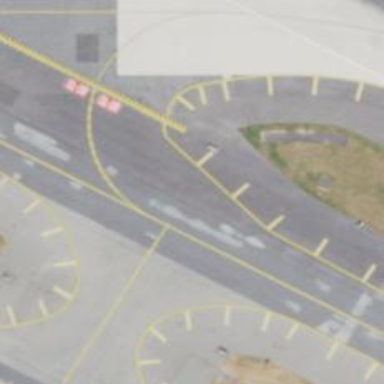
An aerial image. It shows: View of taxiway at the airport.